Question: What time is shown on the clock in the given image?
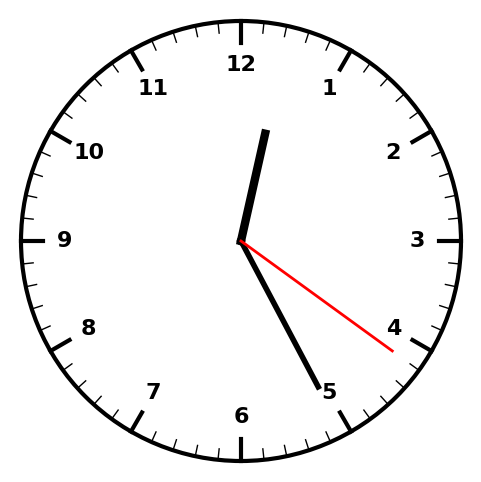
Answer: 12:25:21